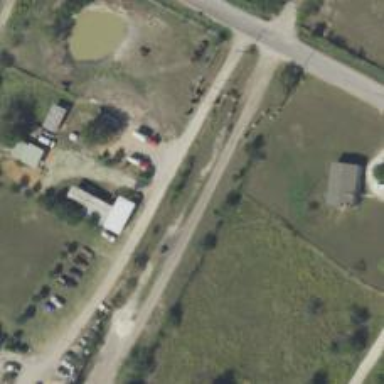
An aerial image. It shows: Driveway.